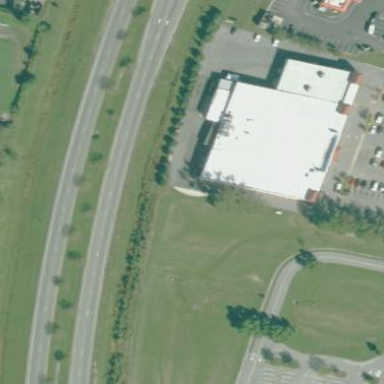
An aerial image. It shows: Retail building.